Question: I have a system that is tracking volunteers for a performing arts center. When they sign up to work a shift they can also sign up a buddy (or buddies). There's also a waiting list if we have too many sign-ups. The form looks like so for selecting buddies:

If the waiting list only has one position left on it I need to turn the next person's name red if they are selected (so John is selected, but when Jane is checked she turns red to serve as a warning).
My problem is that the user might decide to check them both, then uncheck John instead of Jane, which should then make Jane turn black again.
Is there an easy way to track clicks using something like:
'''
$("input:checkbox").change(function(){
$("input:checked").each(function(i){
//object/array manipulation?
});
});
'''
I had it working okay using the index of the element but realized that wouldn't work since it would keep track of the order in which the checkboxes were checked in the first place.
Even a point in the right direction would be amazing. I realize I haven't given much to go on.
Thanks,
Jason
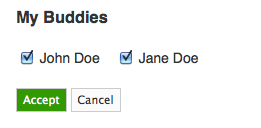
Answer: Nice challenge. You could do this:
'''
var limit = 4; //Maximum checked allowed, for example 4
var checkedOrder = []; //Priority queue (stores checking order)
$("input:checkbox").change(function(){
var nCurrentlyChecked = $("input:checkbox:checked").length; // EDIT: How many are currently checked?
if($(this).is(":checked")){ //If checkbox is checked
checkedOrder.unshift(this); //Insert to the begining of the array (push to the queue)
if(nCurrentlyChecked > limit) //If more than allowed
$(this).next().css('backgroundColor', 'red'); //Turn element red
}else{ //If checkbox is unchecked
$(this).next().css('backgroundColor', 'black'); //Always blacken unchecked checkbox
var nTurnedBlack = 0;
//Now, we blacken checkboxes by priority
for(var i=0; i<checkedOrder.length && nTurnedBlack <= limit; i++){
var checkbox = checkedOrder[i];
if(checkbox == this) continue; //Ignore currently unchecked checkbox
$(checkbox).next().css('backgroundColor', 'black');
nTurnedBlack++;
}
}
});
'''
As you can see, it has a 'preference' to blacken checkboxes that have been checked first. This is not tested code, and may have errors, but i hope it guides you to your final solution